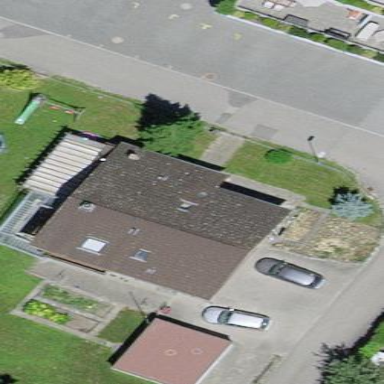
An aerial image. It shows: Residential building.